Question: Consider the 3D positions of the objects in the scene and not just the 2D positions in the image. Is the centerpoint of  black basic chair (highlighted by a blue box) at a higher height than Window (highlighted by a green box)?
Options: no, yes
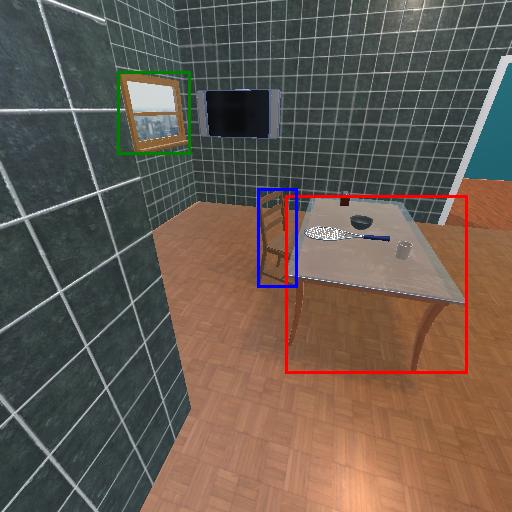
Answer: no